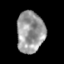
Tissue: skin
Cell type: Epithelial cells
Senescence score: 0.2501
Nuclear area (px): 1119
Mean DAPI intensity: 153.479